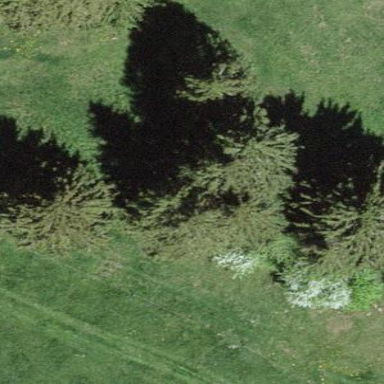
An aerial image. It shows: Serene woodland landscape.